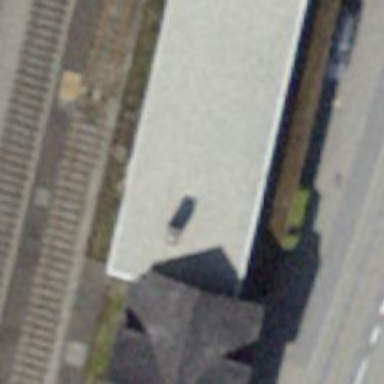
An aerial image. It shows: Railway service station.